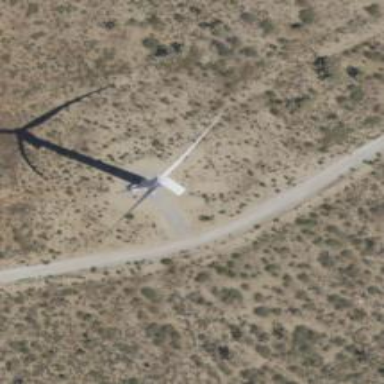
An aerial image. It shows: Wind generator with horizontal axis. The generator is wind turbine.